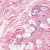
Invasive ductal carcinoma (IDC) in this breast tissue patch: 0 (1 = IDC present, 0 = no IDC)